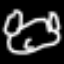
Label: frog